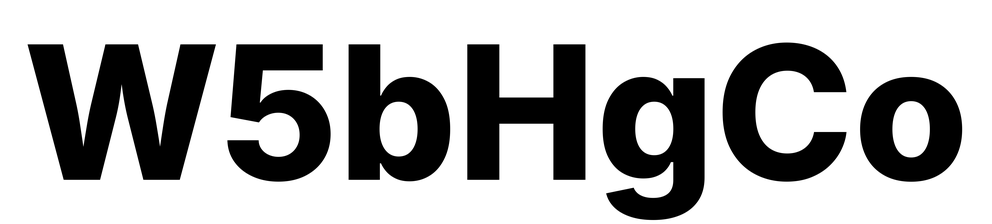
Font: Inter_ExtraBold